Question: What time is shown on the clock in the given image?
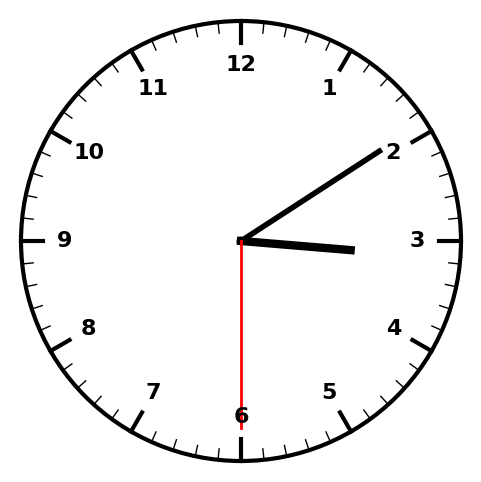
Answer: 03:09:30